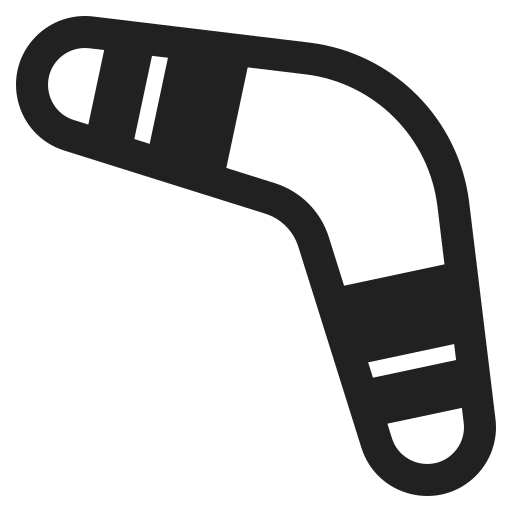
boomerang high contrast